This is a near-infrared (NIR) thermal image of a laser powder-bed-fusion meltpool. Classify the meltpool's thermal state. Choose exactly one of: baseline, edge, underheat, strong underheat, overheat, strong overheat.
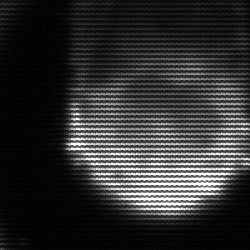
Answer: edge